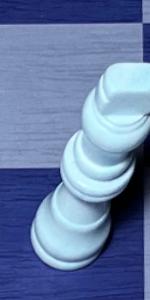
Label: King_White